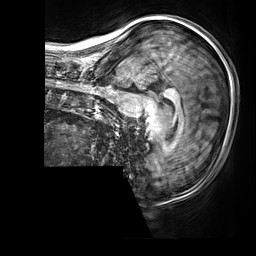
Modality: T1w
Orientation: sagittal
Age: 31
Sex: female
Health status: healthy
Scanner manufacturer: siemens
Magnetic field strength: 3 T
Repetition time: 2.5 s
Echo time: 0.00299 s